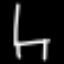
Label: chair